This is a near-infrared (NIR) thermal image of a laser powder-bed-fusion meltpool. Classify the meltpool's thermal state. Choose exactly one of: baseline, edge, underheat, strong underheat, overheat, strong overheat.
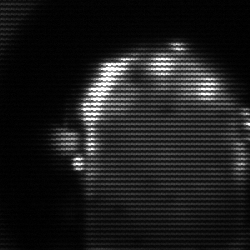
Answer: baseline